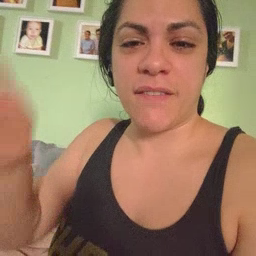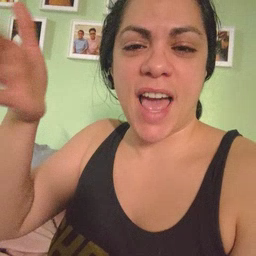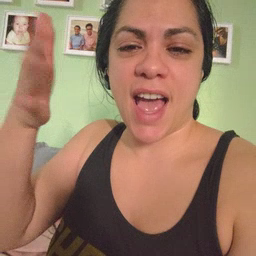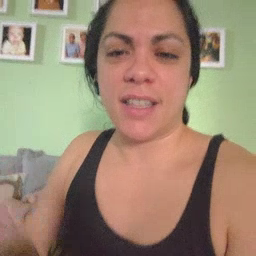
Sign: flag